Question: Count the number of objects in the diagram.
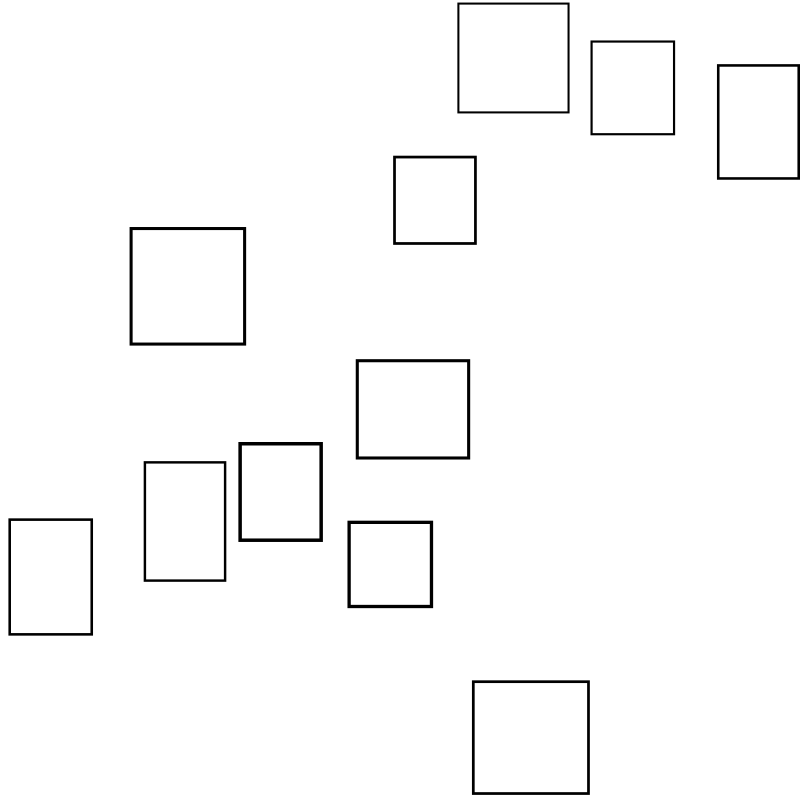
Answer: 11